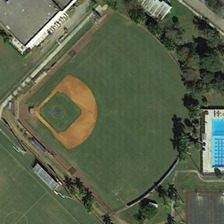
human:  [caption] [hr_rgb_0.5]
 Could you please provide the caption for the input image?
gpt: some green trees are near a baseball field .

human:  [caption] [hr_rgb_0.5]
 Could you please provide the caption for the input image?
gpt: some green trees are near a baseball field .

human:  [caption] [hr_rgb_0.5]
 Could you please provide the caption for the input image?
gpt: some green trees are near a baseball field .

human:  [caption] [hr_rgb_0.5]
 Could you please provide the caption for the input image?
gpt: some green trees are near a baseball field .

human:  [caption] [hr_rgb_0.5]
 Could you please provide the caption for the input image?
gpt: some green trees are near a baseball field .